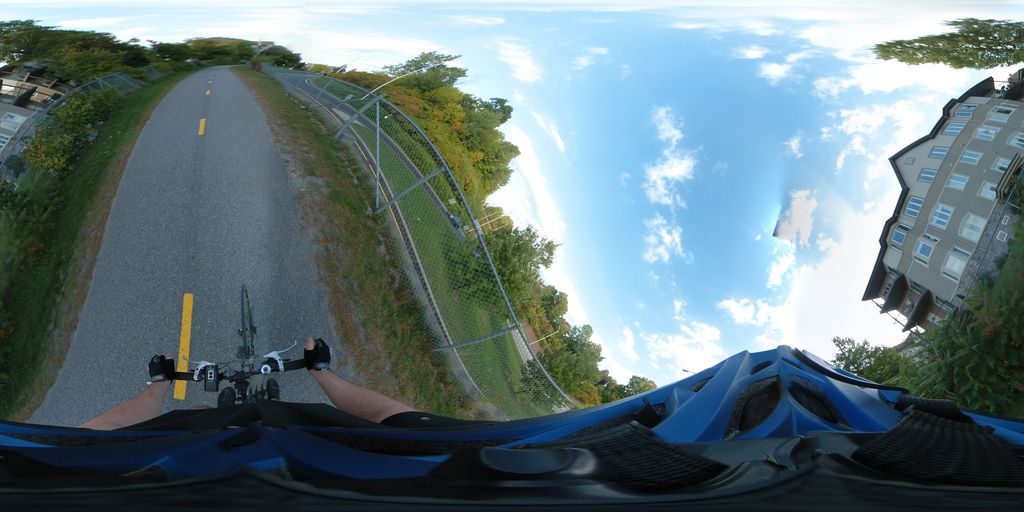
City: ottawa-gatineau